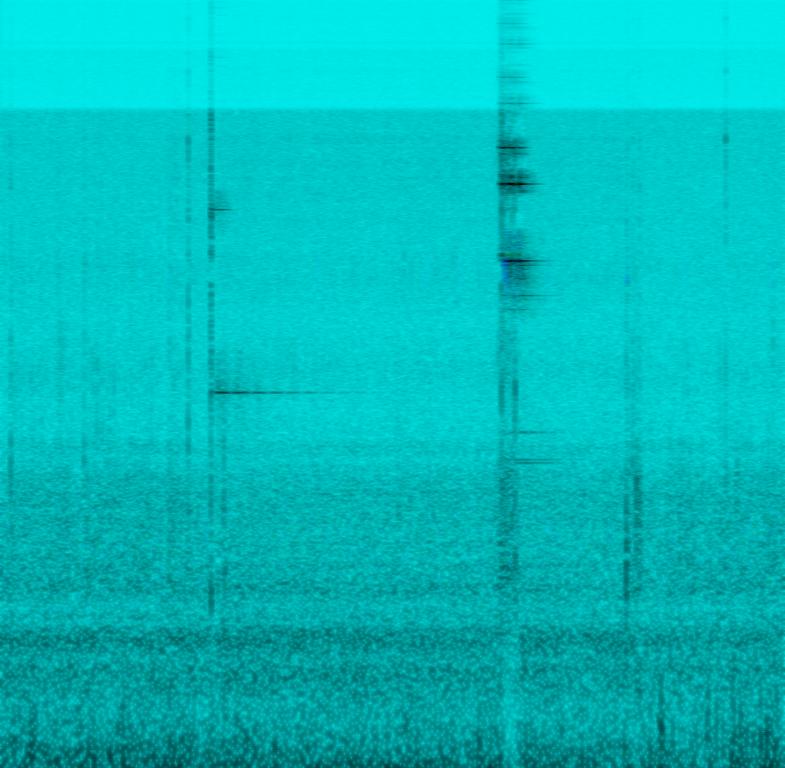
This amateur recording features the sound of two different cycle bells. The first bell is a single striking sound. The second bell has the sound of ringing. This audio clip features ambient noise as well. There are no musical instruments in this clip. There are no voices in this clip.